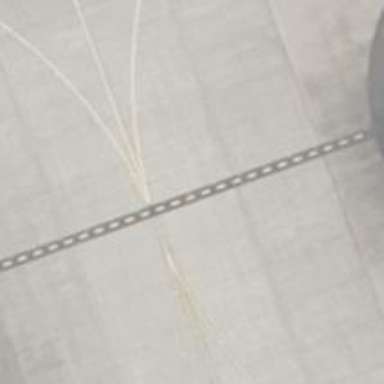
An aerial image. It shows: Concrete taxiway at the airport.